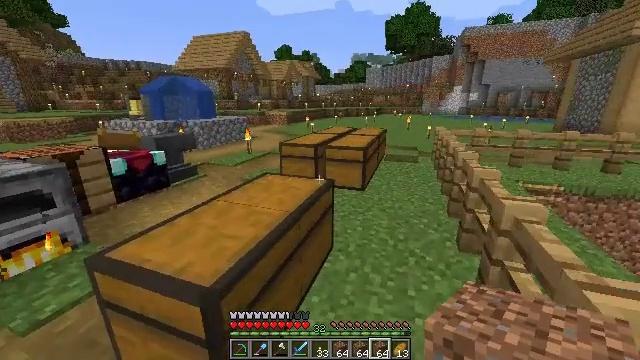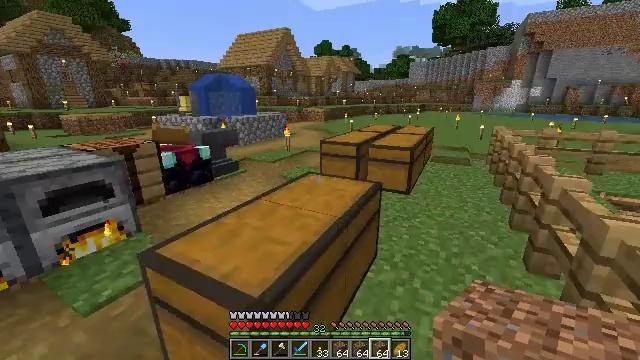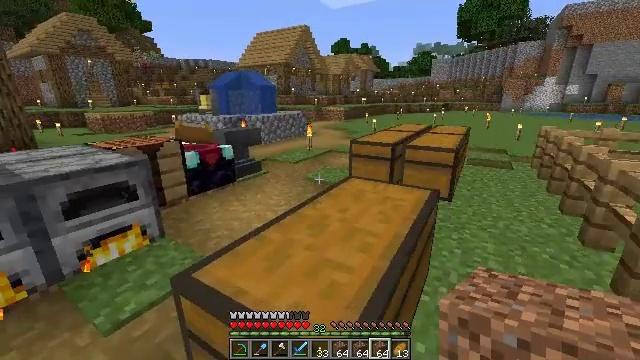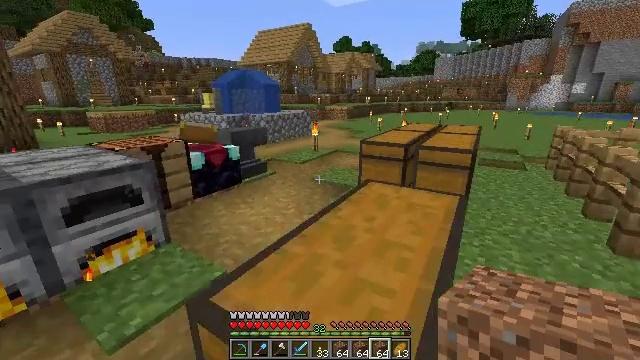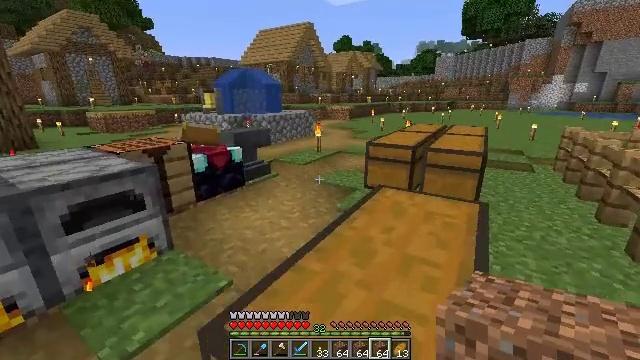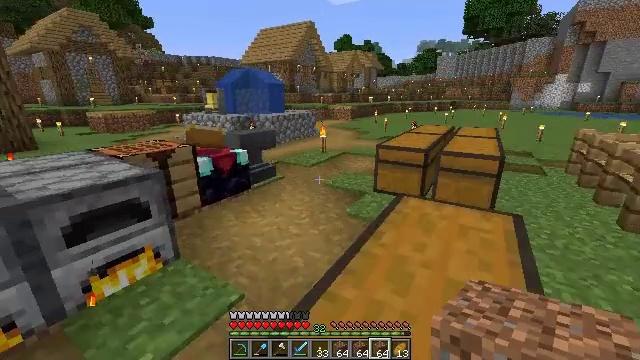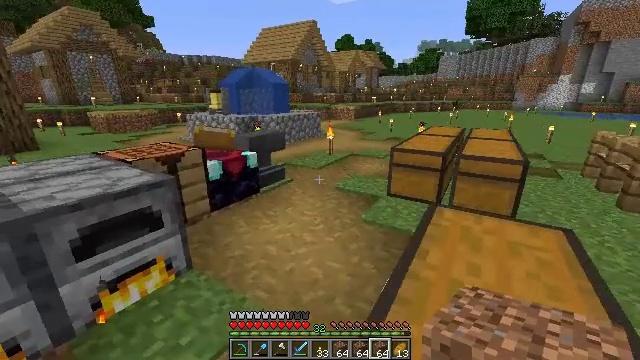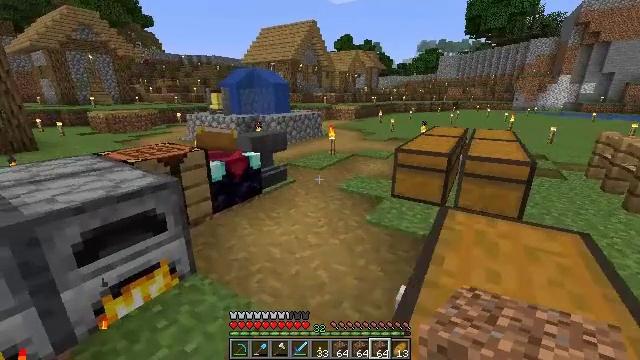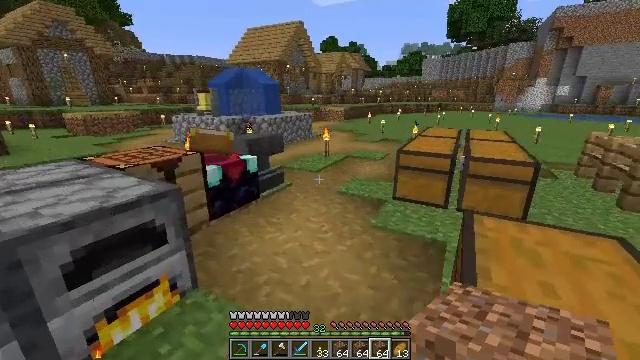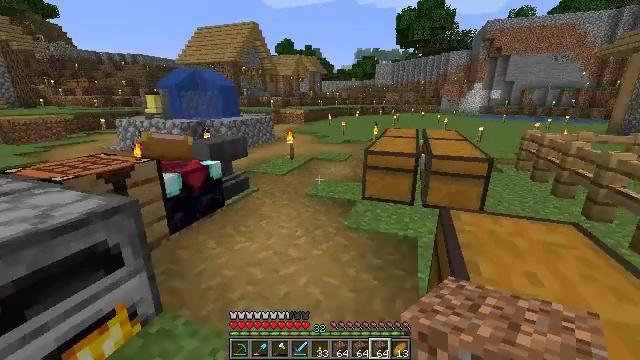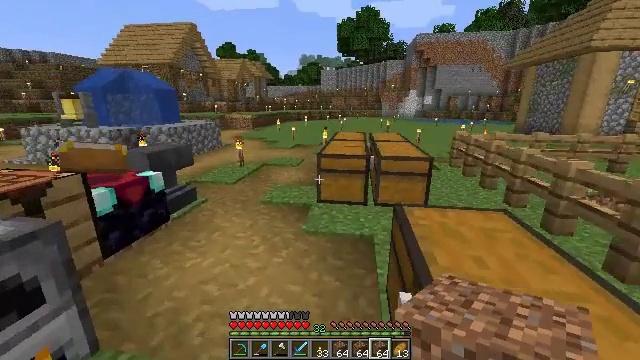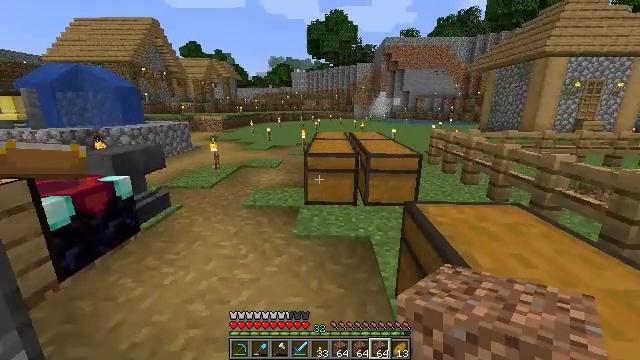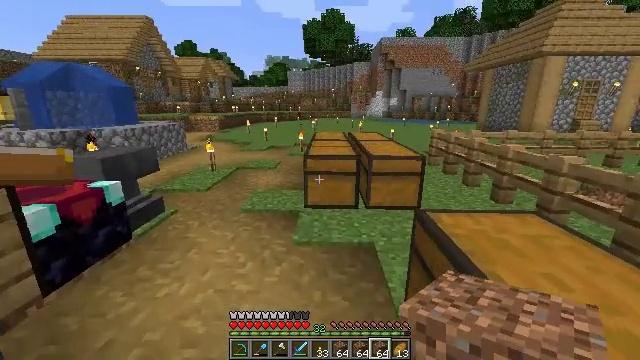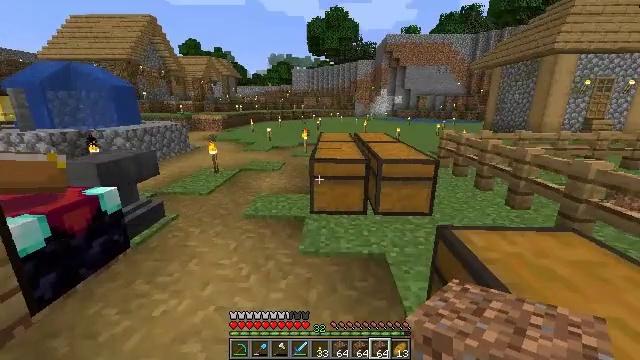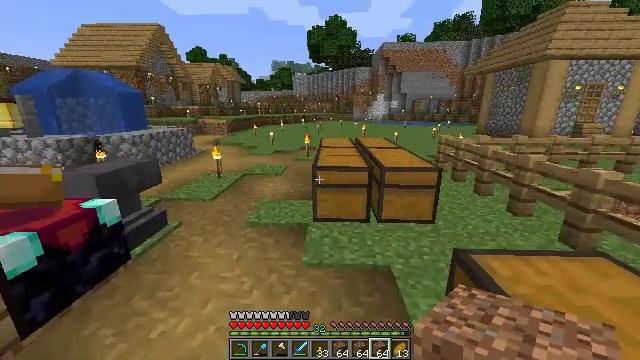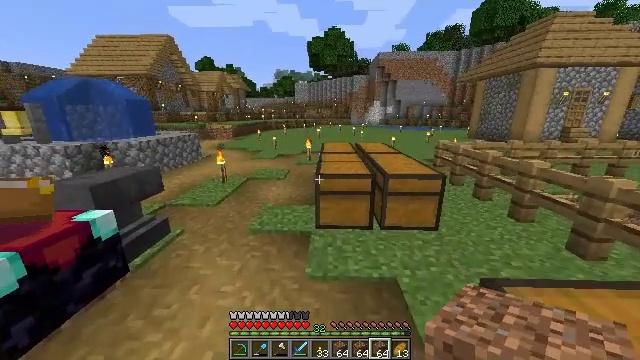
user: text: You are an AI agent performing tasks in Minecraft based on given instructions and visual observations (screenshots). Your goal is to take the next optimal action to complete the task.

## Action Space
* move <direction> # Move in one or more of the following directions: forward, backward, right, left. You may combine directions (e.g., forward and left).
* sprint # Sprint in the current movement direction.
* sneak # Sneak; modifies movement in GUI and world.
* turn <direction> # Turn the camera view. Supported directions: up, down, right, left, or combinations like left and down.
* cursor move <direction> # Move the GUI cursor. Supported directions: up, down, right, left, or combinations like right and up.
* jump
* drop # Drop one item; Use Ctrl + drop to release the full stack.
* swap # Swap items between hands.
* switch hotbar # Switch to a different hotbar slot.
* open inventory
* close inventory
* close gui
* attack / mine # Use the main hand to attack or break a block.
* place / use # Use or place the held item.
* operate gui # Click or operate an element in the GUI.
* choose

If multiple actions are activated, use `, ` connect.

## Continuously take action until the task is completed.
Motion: motion action
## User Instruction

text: Use two iron ingots and two sticks to craft an iron hoe.
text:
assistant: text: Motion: move forward and move left, turn left
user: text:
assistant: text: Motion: move forward and move left, turn left
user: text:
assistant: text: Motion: move forward and move left
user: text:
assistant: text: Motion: move forward and move left
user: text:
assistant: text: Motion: move forward and move left
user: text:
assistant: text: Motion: move forward and move left
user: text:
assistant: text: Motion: move forward and move left
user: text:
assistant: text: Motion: move forward and move left, turn right
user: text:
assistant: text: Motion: move forward and move left, turn right
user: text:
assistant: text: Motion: move forward and move left, turn right and up
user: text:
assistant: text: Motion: move forward, turn right
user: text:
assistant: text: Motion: move forward
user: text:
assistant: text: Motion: move forward, sprint
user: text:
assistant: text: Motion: move forward, sprint
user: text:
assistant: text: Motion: move forward, sprint
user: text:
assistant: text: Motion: move forward, sprint
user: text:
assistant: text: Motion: move forward, sprint
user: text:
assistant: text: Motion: move forward, sprint
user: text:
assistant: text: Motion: move forward, sprint
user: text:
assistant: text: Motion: move forward, sprint, turn right
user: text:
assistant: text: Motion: move forward and move left, sprint, turn right
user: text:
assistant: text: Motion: move forward and move left, sprint, turn right
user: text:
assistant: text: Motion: move forward and move left, sprint, turn right
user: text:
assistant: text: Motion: move forward and move left, sprint, turn right
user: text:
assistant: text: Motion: move forward and move left, sprint, turn right
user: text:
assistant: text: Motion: move forward and move left, sprint, turn right
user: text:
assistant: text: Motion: move forward and move left, sprint
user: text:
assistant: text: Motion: move forward and move left, sprint, turn right
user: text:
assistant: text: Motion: move forward, turn right
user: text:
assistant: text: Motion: move forward, turn right